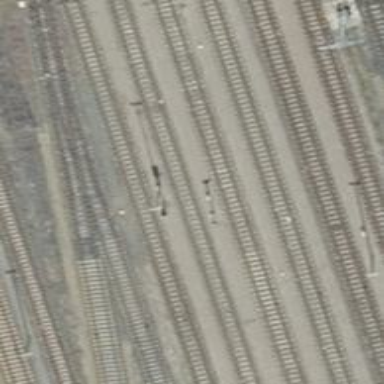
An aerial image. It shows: Railway signal.